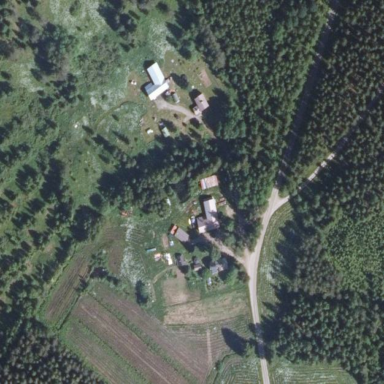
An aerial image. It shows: Farmyard area.